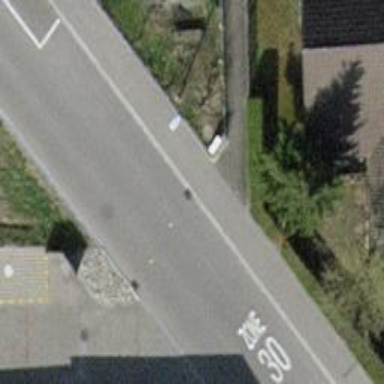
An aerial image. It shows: Street cabinet of man-made origin.